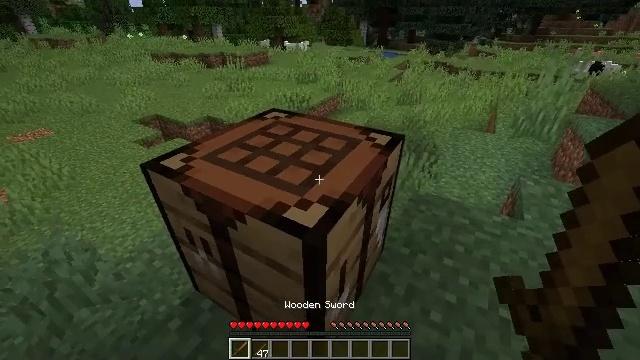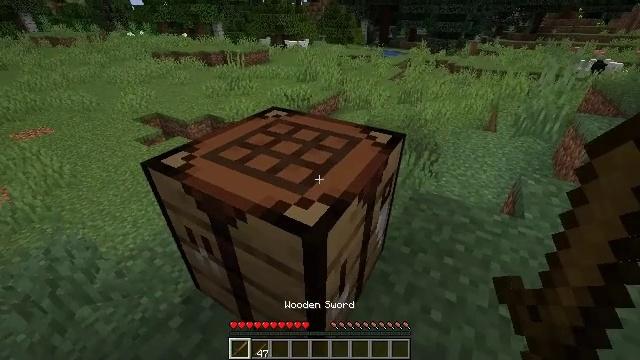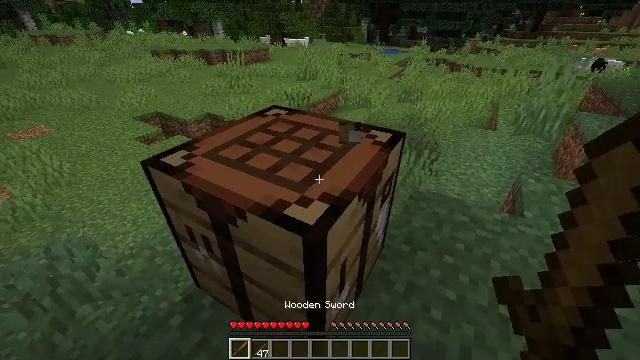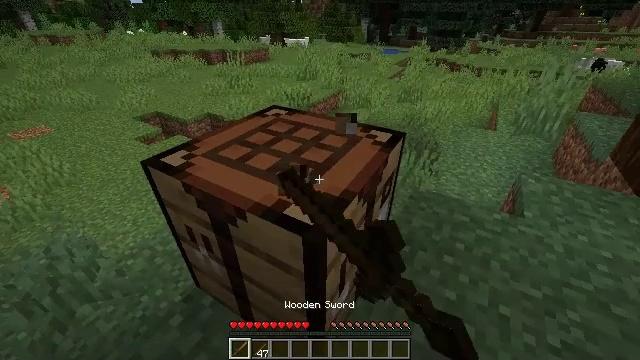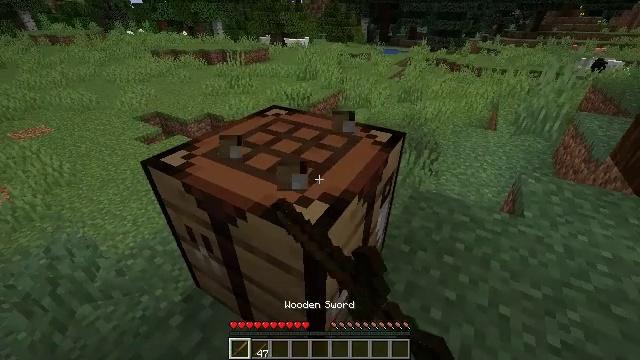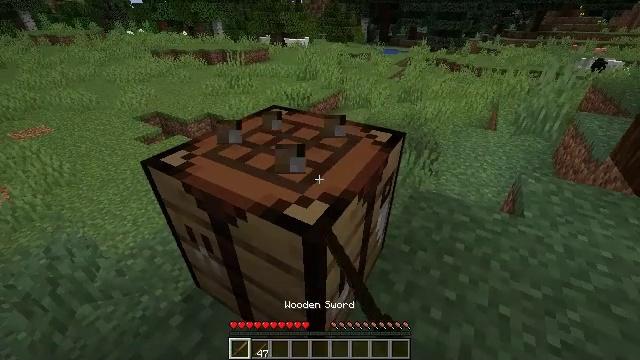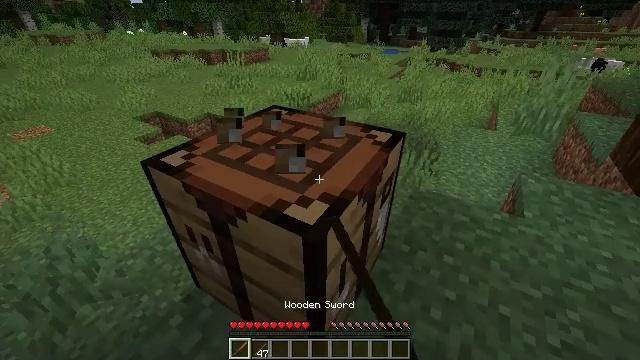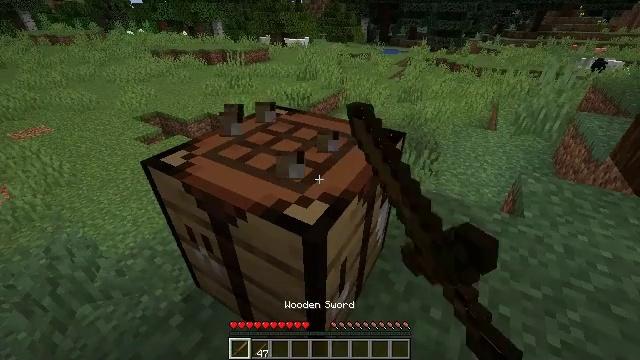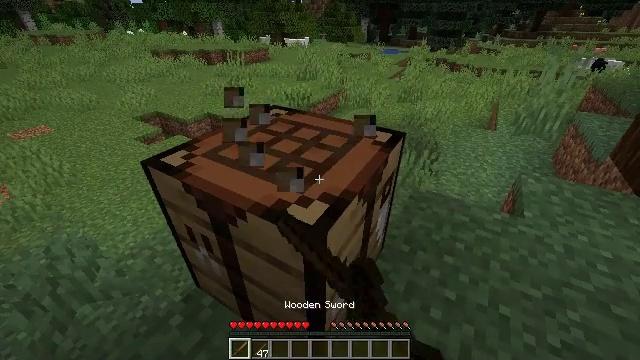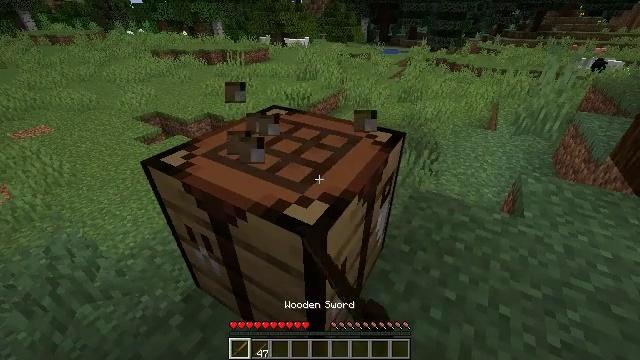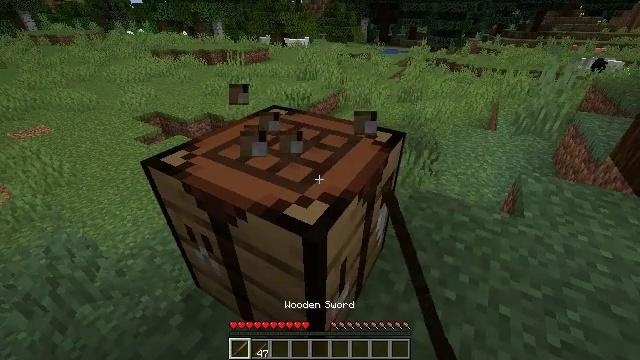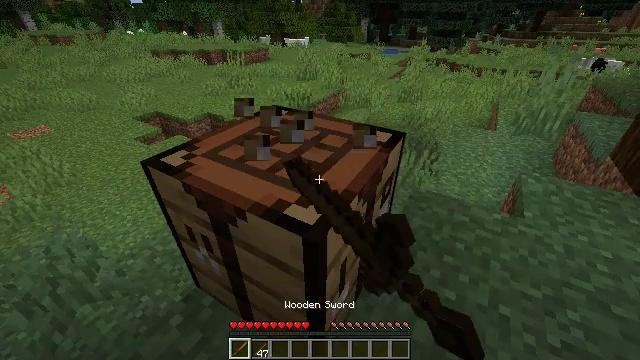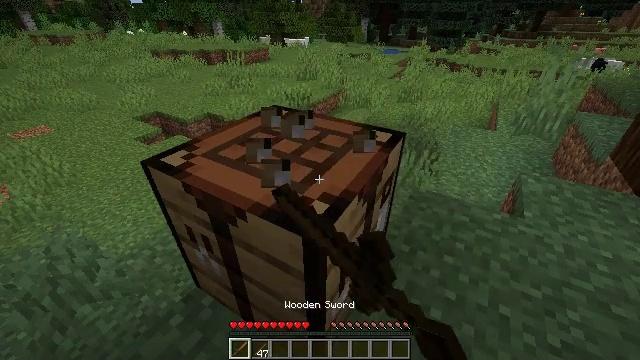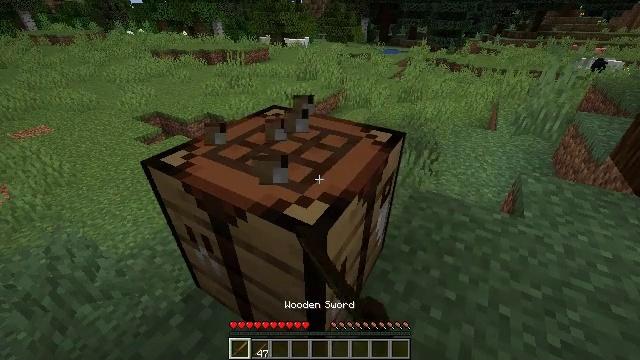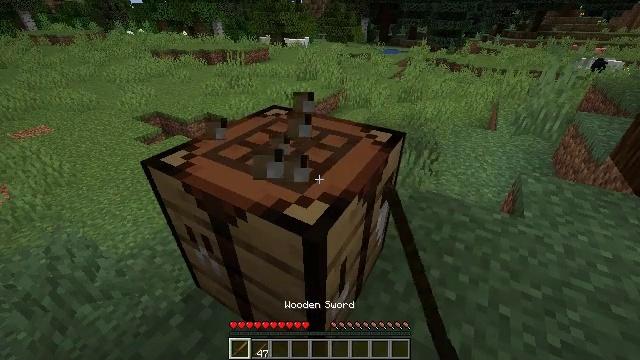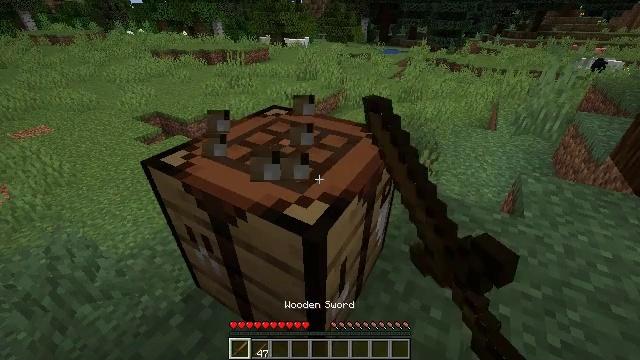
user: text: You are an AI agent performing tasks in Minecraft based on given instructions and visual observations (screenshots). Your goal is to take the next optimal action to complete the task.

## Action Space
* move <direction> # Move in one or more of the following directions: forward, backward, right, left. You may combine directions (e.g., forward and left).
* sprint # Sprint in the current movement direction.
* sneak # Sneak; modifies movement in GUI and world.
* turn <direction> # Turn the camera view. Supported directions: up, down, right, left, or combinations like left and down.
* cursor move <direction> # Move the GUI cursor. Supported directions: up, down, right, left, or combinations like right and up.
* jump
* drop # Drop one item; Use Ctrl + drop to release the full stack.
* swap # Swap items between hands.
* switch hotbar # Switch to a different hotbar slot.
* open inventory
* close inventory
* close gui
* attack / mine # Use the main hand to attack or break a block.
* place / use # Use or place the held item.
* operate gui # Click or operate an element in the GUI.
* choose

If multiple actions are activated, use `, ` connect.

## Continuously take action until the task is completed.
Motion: motion action
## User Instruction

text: Attack the crafting table to break it.
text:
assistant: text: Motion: no_op
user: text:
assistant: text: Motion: attack / mine
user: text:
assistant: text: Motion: attack / mine
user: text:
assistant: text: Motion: attack / mine
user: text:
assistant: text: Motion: attack / mine
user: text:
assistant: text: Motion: attack / mine
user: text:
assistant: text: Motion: attack / mine
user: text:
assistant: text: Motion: attack / mine
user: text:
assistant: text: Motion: attack / mine
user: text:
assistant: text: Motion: attack / mine
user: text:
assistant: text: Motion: attack / mine
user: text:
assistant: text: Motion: attack / mine
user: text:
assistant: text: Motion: attack / mine
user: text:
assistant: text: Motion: attack / mine
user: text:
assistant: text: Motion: attack / mine
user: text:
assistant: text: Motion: attack / mine
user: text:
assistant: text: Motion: attack / mine
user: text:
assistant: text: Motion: attack / mine
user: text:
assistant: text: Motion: attack / mine
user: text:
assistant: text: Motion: attack / mine
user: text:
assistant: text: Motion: attack / mine
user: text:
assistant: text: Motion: attack / mine
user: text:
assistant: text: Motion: attack / mine
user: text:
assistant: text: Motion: attack / mine
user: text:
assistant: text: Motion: attack / mine
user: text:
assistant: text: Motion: attack / mine
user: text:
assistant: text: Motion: attack / mine
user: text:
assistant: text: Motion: attack / mine
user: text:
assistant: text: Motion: attack / mine
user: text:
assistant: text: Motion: attack / mine